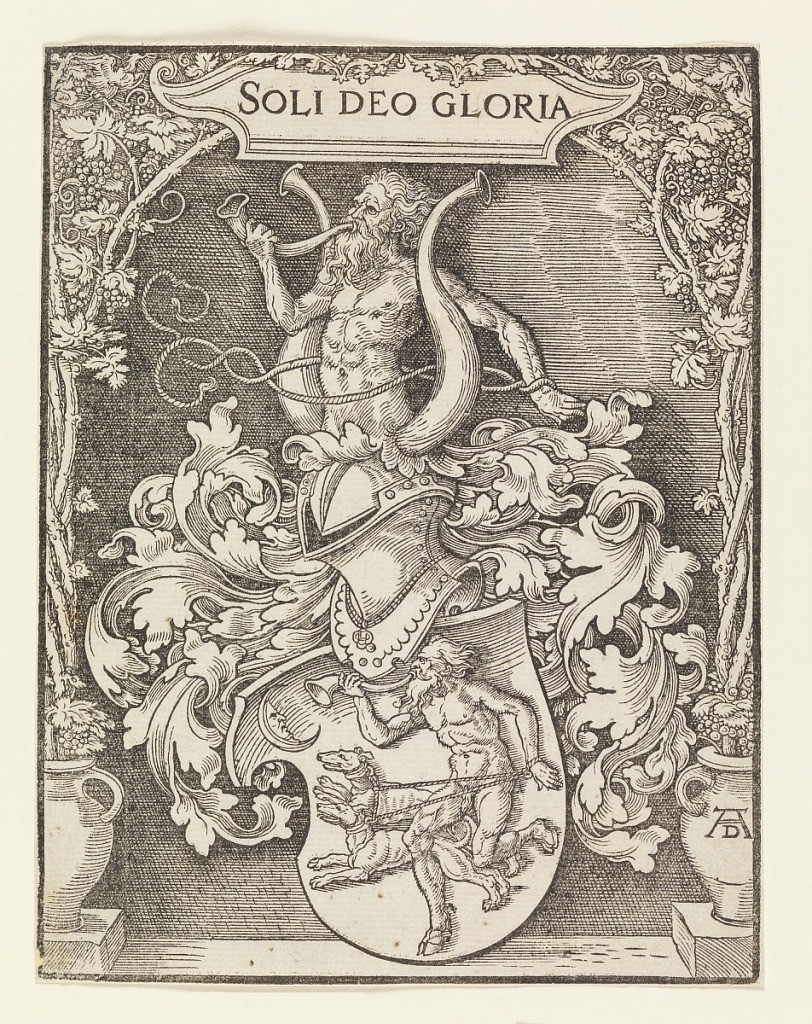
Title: The Coat of Arms of Tschertie
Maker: Albrecht Dürer, German, 1471–1528
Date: ca. 1521
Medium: Woodcut and black ink on paper
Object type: print
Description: Top, center, a man whose legs turn into flowing leaf patterns blows a horn and is flanked by two longer horns. Beneath, a medieval helmet and a shield depicting a satyr and 2 hunting dogs on leashes. On either side of the composition are vases that contain the tentrils of grape vines. At top, a plaque that reads: SOLI DEO GLORIA.